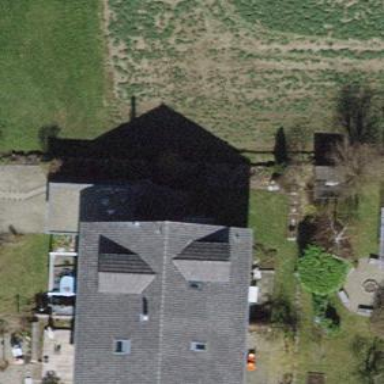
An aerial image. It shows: Semidetached house.